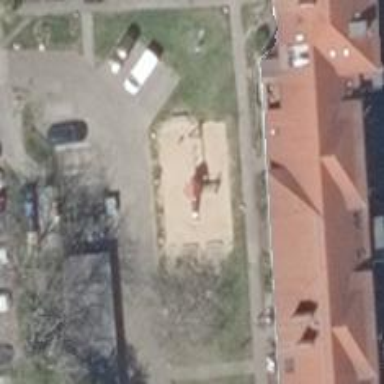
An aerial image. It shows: Playground featuring swings.